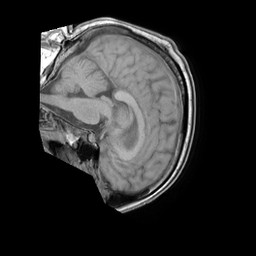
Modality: T1w
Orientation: sagittal
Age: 45
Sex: male
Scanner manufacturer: philips
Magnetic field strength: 1.5 T
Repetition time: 0.1907 s
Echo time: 0.001852 s